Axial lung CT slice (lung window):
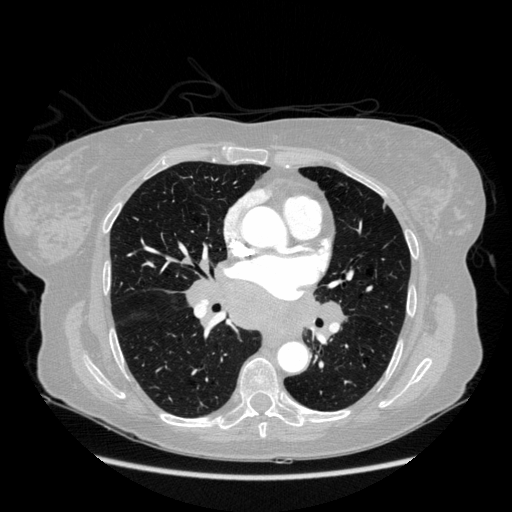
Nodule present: yes
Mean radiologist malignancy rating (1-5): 2